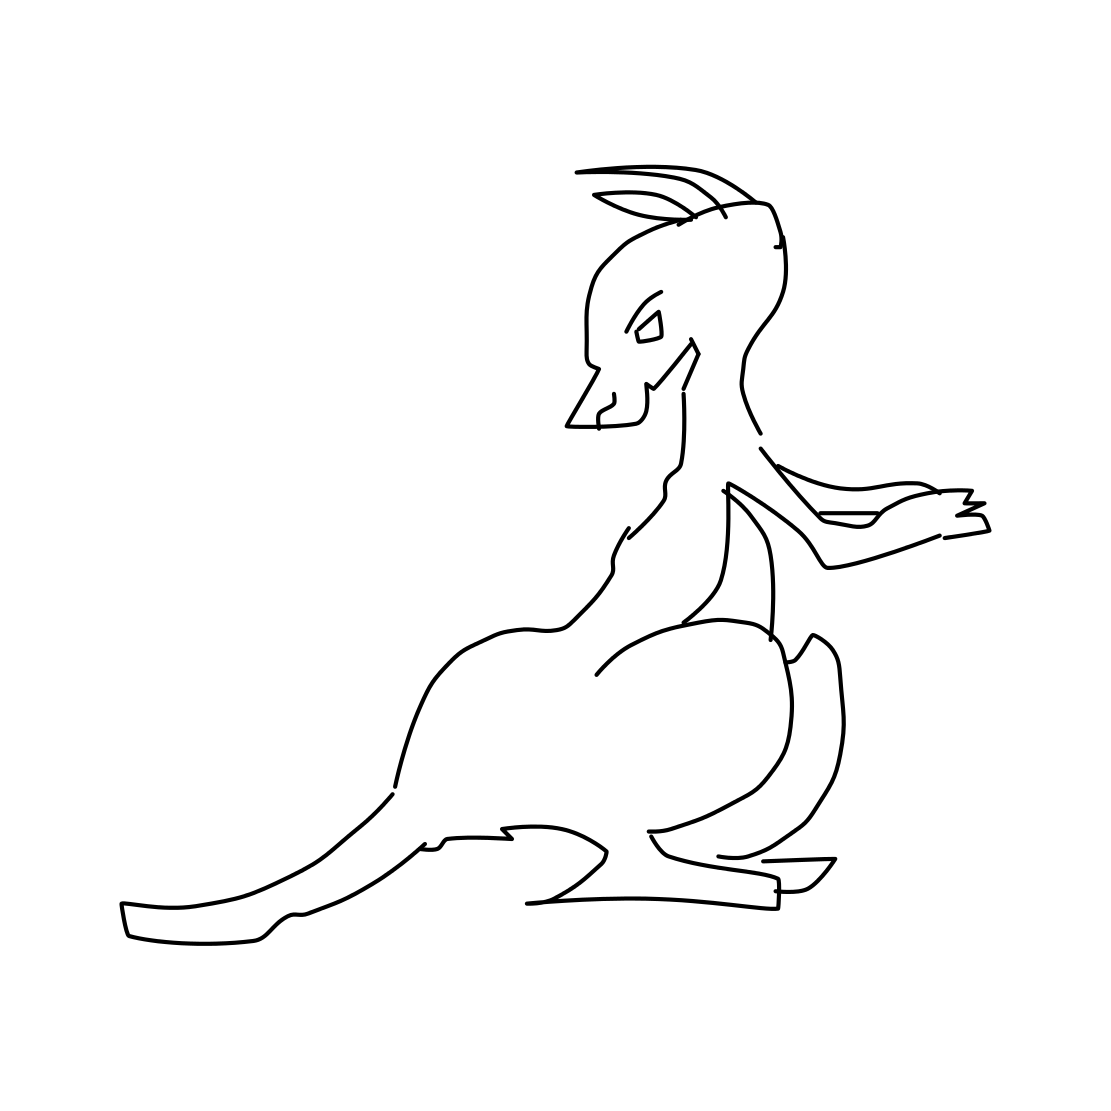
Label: kangaroo